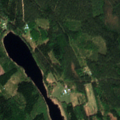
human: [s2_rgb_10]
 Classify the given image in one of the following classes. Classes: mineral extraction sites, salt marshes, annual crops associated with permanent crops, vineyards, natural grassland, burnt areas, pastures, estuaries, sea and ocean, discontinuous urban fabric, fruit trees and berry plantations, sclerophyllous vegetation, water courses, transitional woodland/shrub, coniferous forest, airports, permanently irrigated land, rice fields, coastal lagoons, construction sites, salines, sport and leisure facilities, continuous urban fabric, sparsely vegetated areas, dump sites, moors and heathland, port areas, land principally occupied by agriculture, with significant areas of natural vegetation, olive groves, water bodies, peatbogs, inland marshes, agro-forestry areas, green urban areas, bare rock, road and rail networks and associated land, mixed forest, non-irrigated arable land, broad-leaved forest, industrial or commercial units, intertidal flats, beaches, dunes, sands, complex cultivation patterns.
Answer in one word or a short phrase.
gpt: coniferous forest, mixed forest